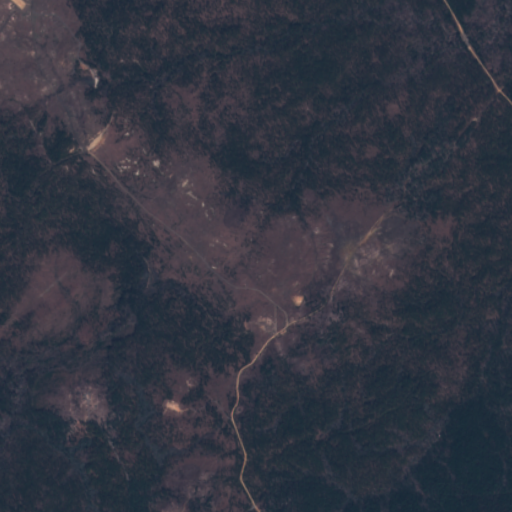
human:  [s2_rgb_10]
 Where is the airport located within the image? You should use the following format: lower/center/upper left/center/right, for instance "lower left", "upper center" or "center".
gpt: The airport is located in the upper left of the image.
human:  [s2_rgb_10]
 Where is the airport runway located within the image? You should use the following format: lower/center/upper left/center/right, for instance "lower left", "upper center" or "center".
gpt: The airport runway is located in the upper left of the image.
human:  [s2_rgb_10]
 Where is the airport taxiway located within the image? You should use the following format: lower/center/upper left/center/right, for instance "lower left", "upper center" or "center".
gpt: The airport taxiway is located in the upper left of the image.
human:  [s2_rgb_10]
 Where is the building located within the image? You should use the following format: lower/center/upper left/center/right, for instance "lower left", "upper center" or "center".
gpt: The building is located in the lower left of the image.
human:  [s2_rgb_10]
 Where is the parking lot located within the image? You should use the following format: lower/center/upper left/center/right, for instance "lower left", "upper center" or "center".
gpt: There is no parking lot in the image.